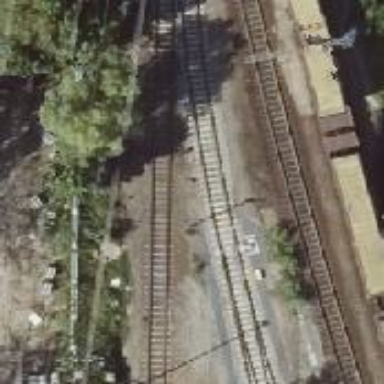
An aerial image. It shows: Railway switch.